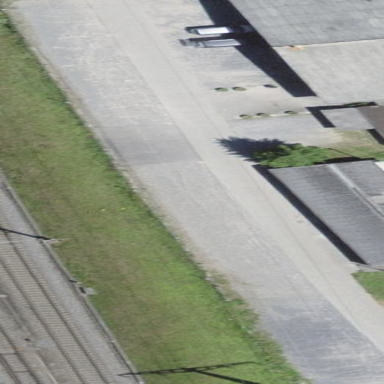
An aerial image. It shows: Parking area with fine gravel surface.